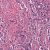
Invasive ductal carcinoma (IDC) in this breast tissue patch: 1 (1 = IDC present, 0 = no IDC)